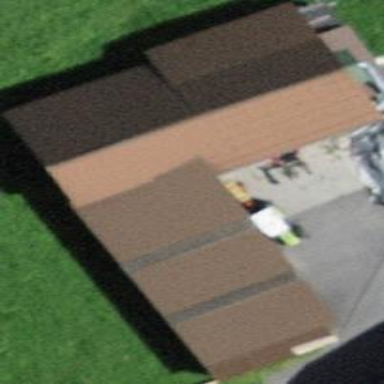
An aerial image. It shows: Rural barn.